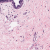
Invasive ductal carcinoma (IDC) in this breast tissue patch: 0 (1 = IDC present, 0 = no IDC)